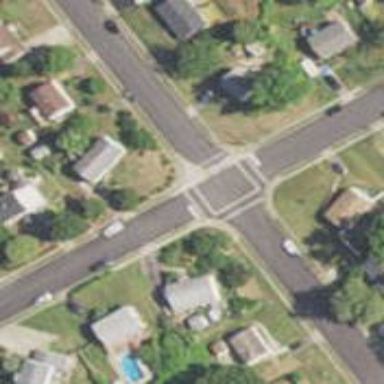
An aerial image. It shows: Stop road.